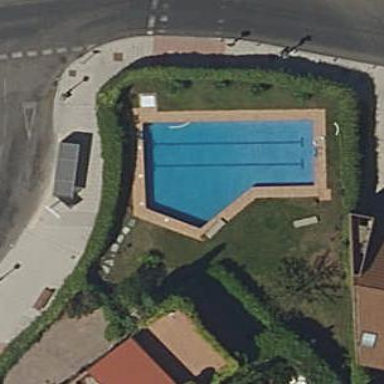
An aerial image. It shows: Swimming pool located in leisure land.